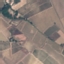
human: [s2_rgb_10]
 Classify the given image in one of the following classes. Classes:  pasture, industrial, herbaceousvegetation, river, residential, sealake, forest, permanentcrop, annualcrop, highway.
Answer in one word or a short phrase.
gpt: PermanentCrop